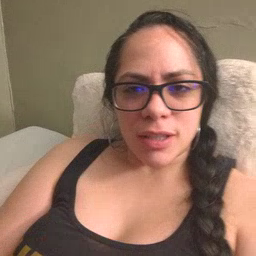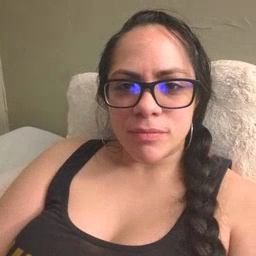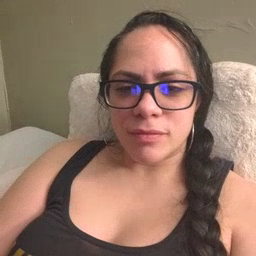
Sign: person